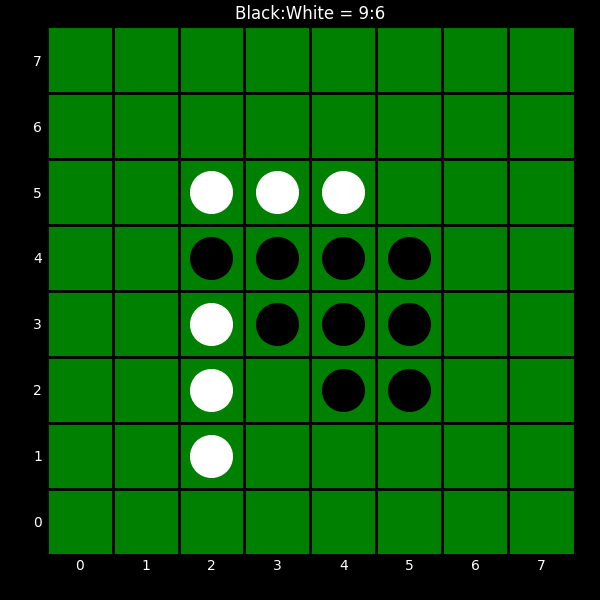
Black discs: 9
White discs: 6